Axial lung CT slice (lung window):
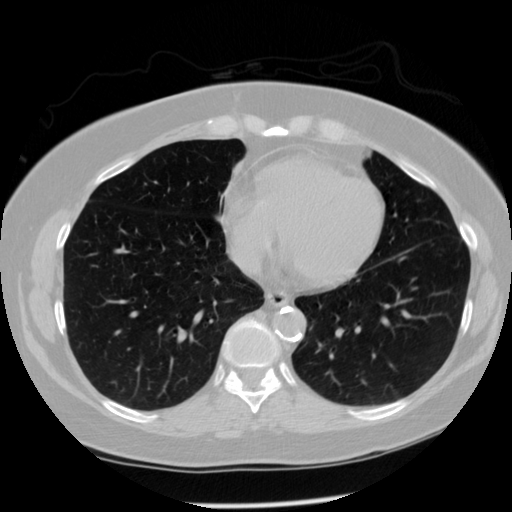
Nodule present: no